Interaction volume radius: 5 \u00c5
Interaction volume height: 15 \u00c5
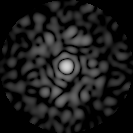
Disorder parameter: 0.8616